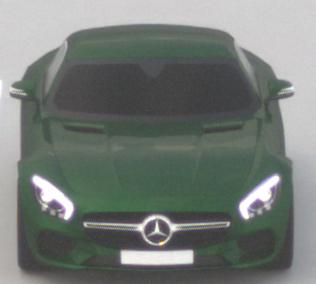
Make: Mercedes-Benz
Model: AMG GT Coupé
Detailed model: AMG GT (190) Coupé
Model produced from: 2014/10
Model produced until: 2017/01
Doors: 2
Color: green
Road condition: dry road
Daytime: midday
Contrast: low contrast